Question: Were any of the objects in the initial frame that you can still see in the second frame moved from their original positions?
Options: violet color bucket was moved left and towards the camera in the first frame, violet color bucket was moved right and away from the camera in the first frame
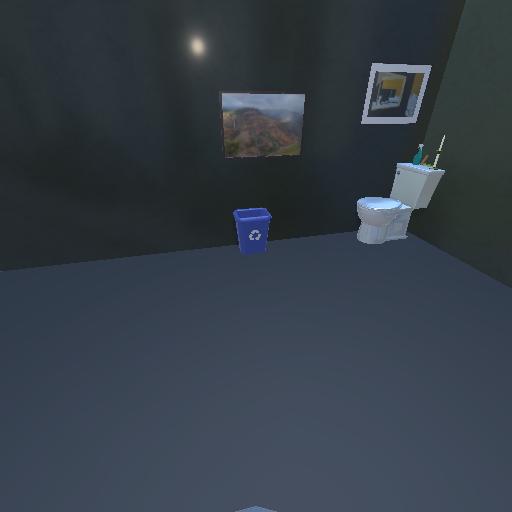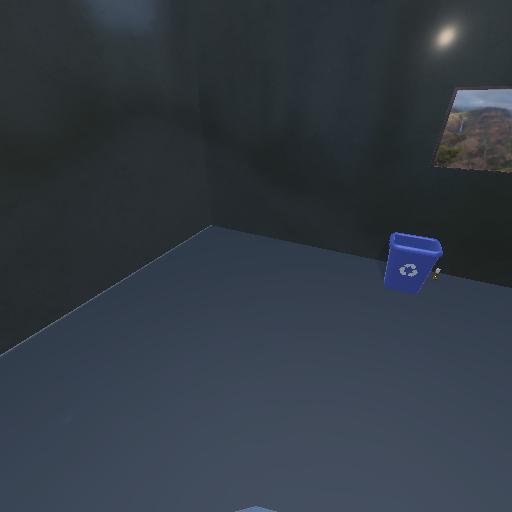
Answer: violet color bucket was moved left and towards the camera in the first frame